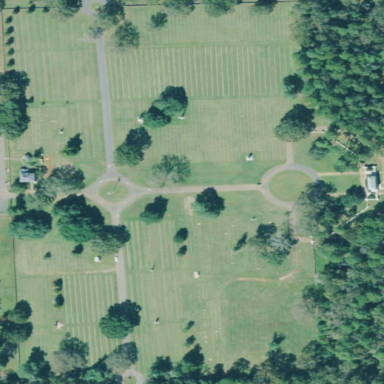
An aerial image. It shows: Cemetery.